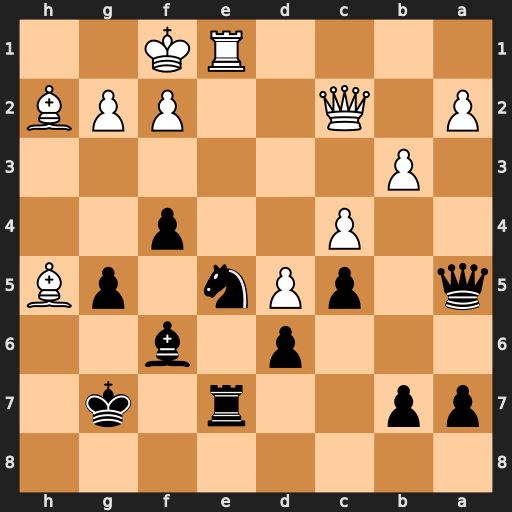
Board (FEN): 8/pp2r1k1/3p1b2/q1pPn1pB/2P2p2/1P6/P1Q2PPB/4RK2
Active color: b
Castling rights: -
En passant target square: -
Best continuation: Qxe1+ Kxe1 Nf3+ Kd1 Re1#